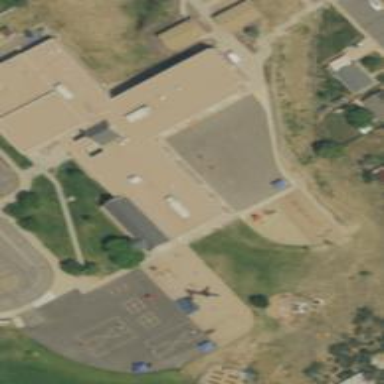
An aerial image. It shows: School building.